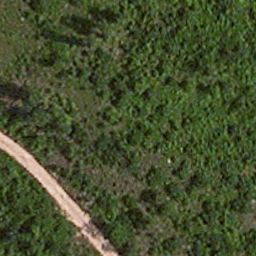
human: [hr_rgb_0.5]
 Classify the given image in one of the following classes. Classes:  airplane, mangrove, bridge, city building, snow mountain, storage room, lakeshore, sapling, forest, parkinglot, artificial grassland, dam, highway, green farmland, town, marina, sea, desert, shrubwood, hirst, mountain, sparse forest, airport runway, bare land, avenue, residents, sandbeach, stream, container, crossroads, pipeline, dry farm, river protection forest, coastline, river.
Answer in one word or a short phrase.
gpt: avenue